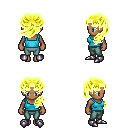
a pixel art fantasy rpg character, female body template, human, dark skin, teal pirate shirt, teal pants, gold princess hairstyle, metal boots, four views (front, back, left, right), 2x2 character sprite sheet, small pixel art, hard edges, no anti-aliasing